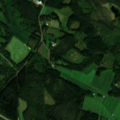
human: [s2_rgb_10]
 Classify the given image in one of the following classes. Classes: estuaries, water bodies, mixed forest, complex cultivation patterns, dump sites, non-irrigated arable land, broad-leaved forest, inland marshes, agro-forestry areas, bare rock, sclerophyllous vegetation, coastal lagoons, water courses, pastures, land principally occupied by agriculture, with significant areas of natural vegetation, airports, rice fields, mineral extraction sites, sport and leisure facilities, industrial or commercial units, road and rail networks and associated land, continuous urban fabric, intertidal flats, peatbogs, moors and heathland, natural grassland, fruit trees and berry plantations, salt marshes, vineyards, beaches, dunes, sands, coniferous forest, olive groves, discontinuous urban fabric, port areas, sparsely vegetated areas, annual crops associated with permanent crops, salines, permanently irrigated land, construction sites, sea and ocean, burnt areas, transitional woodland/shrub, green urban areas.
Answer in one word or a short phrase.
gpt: land principally occupied by agriculture, with significant areas of natural vegetation, coniferous forest, mixed forest